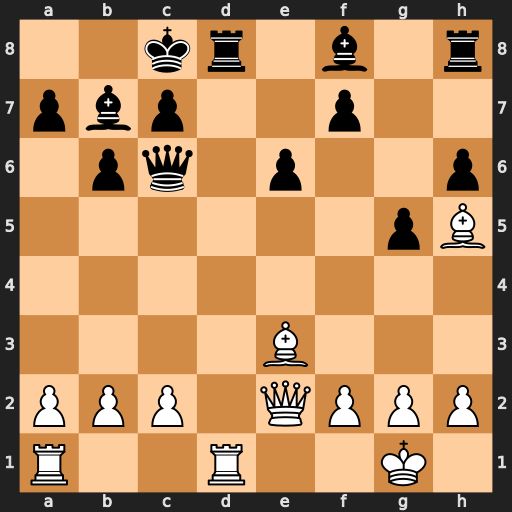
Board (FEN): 2kr1b1r/pbp2p2/1pq1p2p/6pB/8/4B3/PPP1QPPP/R2R2K1
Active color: w
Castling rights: -
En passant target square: -
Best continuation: Rxd8+ Kxd8 Bf3